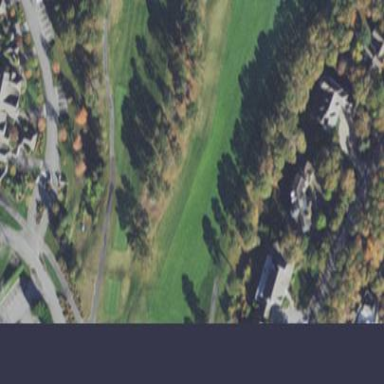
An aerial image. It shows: Golf fairway surrounded by grass.